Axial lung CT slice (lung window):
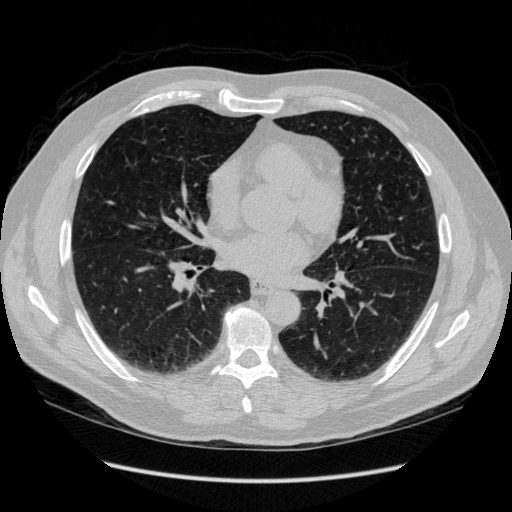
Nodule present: no